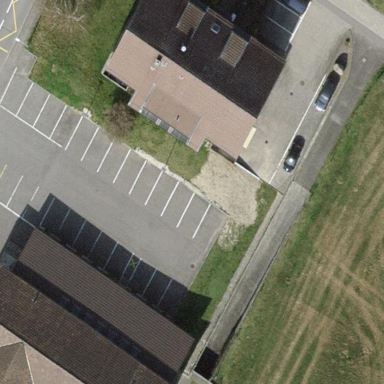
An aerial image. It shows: Parking area.